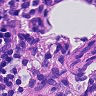
Metastatic tissue present: no